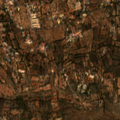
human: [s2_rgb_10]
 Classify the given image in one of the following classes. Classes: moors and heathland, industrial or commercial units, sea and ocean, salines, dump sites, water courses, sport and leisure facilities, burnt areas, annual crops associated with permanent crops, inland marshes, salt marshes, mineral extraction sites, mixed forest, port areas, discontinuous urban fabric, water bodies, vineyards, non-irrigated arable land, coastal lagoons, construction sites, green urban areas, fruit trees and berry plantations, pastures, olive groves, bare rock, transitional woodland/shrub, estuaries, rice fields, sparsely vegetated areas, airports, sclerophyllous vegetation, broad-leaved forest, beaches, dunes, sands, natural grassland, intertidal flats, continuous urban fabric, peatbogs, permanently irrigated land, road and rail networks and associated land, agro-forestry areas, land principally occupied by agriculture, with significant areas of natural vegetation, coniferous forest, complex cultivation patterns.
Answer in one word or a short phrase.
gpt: discontinuous urban fabric, annual crops associated with permanent crops, land principally occupied by agriculture, with significant areas of natural vegetation